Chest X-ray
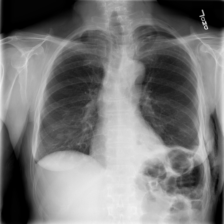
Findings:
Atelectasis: positive
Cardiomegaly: negative
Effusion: negative
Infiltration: positive
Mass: negative
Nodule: negative
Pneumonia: negative
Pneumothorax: positive
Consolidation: negative
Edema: negative
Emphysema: positive
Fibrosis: negative
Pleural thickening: negative
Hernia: negative